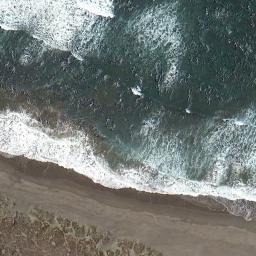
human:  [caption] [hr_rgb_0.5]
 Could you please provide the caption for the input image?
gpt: The sea was rough by the beach .

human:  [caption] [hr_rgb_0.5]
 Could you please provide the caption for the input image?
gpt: The beach with brown sand and the color of the seawater is green .

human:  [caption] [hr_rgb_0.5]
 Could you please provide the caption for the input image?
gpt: The blue sea and the huge waves by the beach .

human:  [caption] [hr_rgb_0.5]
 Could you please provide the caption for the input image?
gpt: The beach is made up of deep green seawater and a yellow coast with sparse green plants .

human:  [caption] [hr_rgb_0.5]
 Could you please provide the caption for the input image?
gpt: The waves are heavy around the beach .